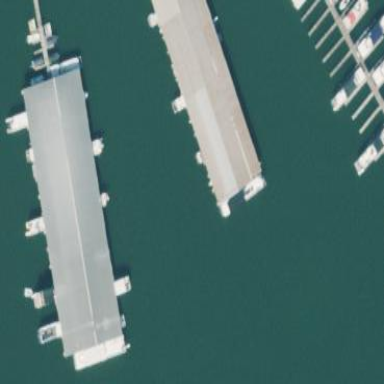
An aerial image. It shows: Building designated for boat storage.